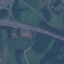
Land use / land cover: Highway